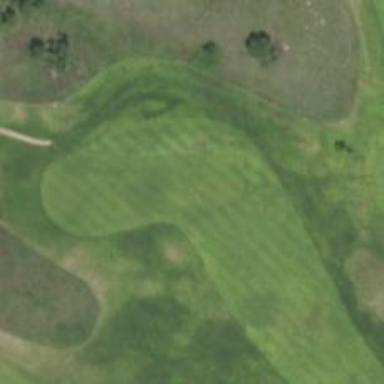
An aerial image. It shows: Golf hole.